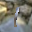
Label: 1